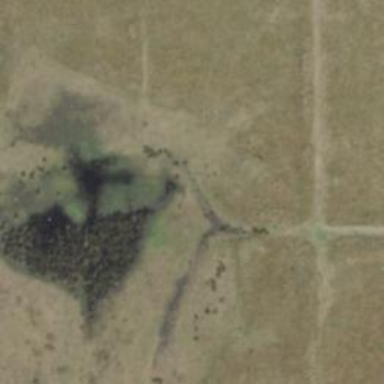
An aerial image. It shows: Marshy wetland area.